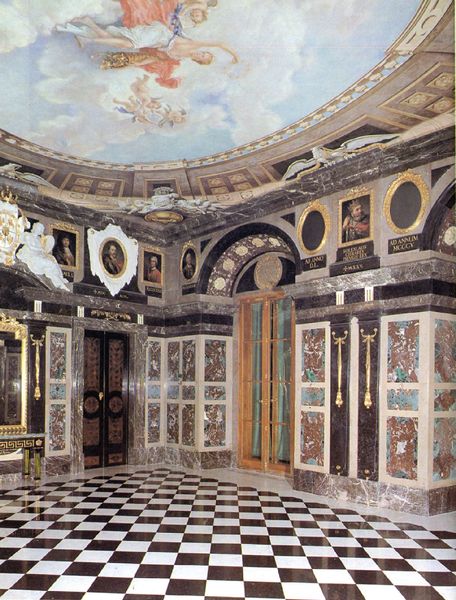
Titel: Warschau, Königsschloss
Standort: Warschau, Königsschloß (EU - PL)
Schlagwörter: gemälde, himmel, weiß, wolken, fenster, marmor, raum, schwarz, tür, rot, schloss, malerei, schachbrett, schachbrettmuster, barock, rahmen, bild, portrait, kirche, boden, decke, engel, bogen, saal, schwarz weiß, fliesen, intarsien, putti, mamor, palais, deckenmalerei, illusionsmalerei, sans souci, türen fenster, trompe l'oeil, könig könige, neues palais, schwarz bogen, gewölbe kuppel wandmalerei fliesen